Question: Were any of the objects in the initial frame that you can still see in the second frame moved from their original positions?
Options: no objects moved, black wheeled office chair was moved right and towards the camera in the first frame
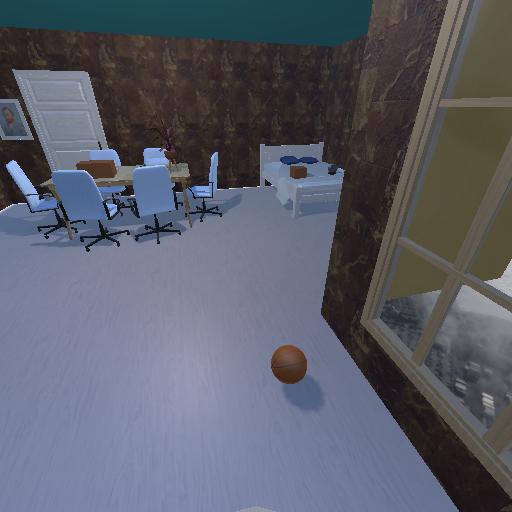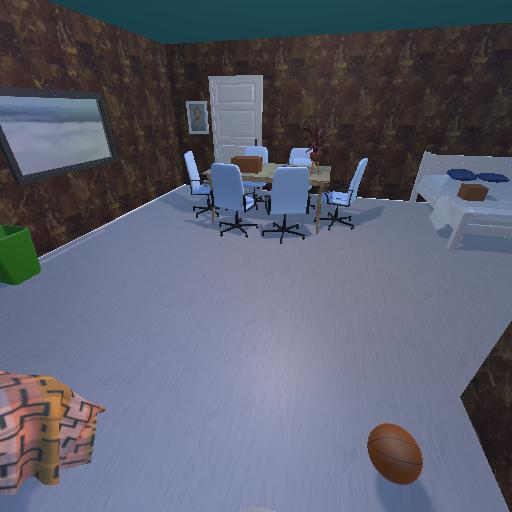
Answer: no objects moved